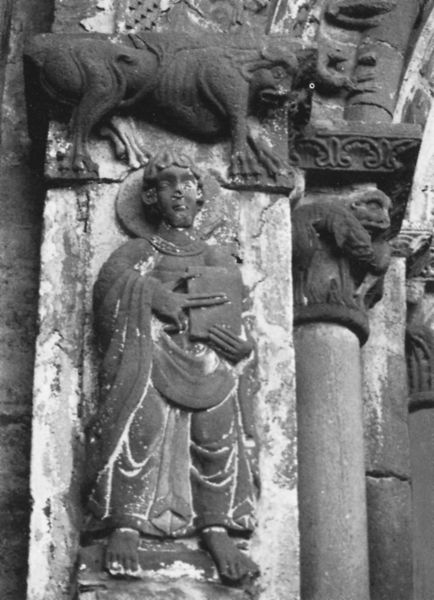
Titel: Apostelfigur des Westportals
Standort: (E), Kloster San Salvador de Leyre (EU - E)
Schlagwörter: mann, umhang, ausschnitt, finger, säule, gebäude, tier, bibel, geschichte, stein, bild, kirche, figur, england, affe, skulptur, relief, bogen, fassade, pilaster, detail, bildhauerei, foto, buch, religion, beton, schwarzweiß, dämon, kapitell, portal, sims, heiligenschein, nimbus, teufel, mittelalter, heiliger, ochse, stier, prophet, säile, romanisch, markus, glorie, evangelist, lukas, evagelist, prtal, gewändeplastik, bestienkapitell, zeige- und ringfinger, architektur+relief, evangelistrelief